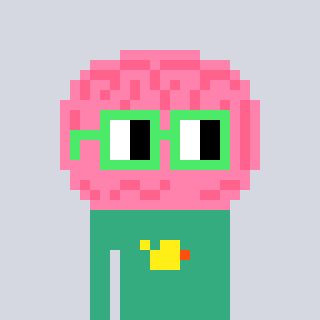
a pixel art character with square light green glasses, a brain-shaped head and a teal-colored body on a cool background